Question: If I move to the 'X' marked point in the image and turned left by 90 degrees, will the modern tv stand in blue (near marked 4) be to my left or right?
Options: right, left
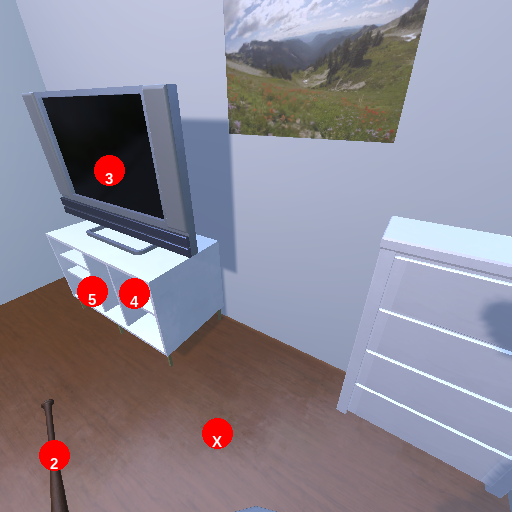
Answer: right